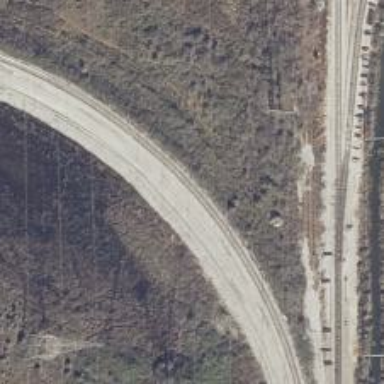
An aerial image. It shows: Railway spur service.